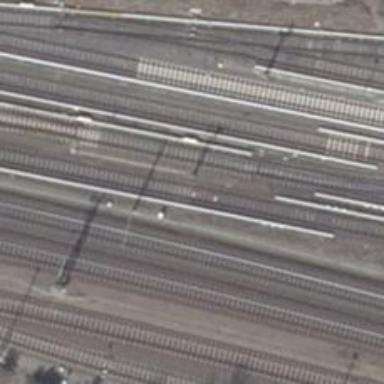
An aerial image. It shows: Railway signal.